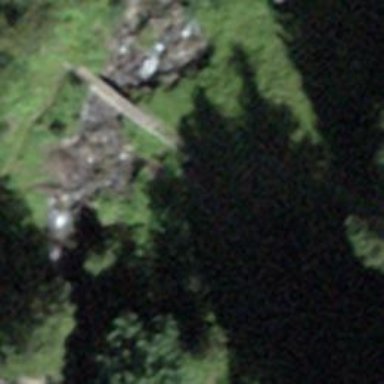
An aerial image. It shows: Path on bridge.